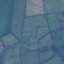
Label: Pasture